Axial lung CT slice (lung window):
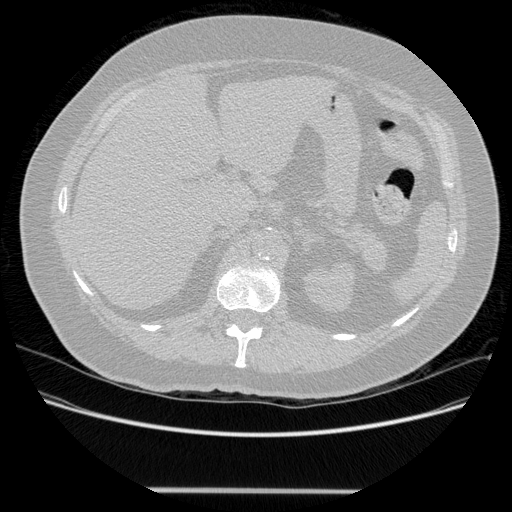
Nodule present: no